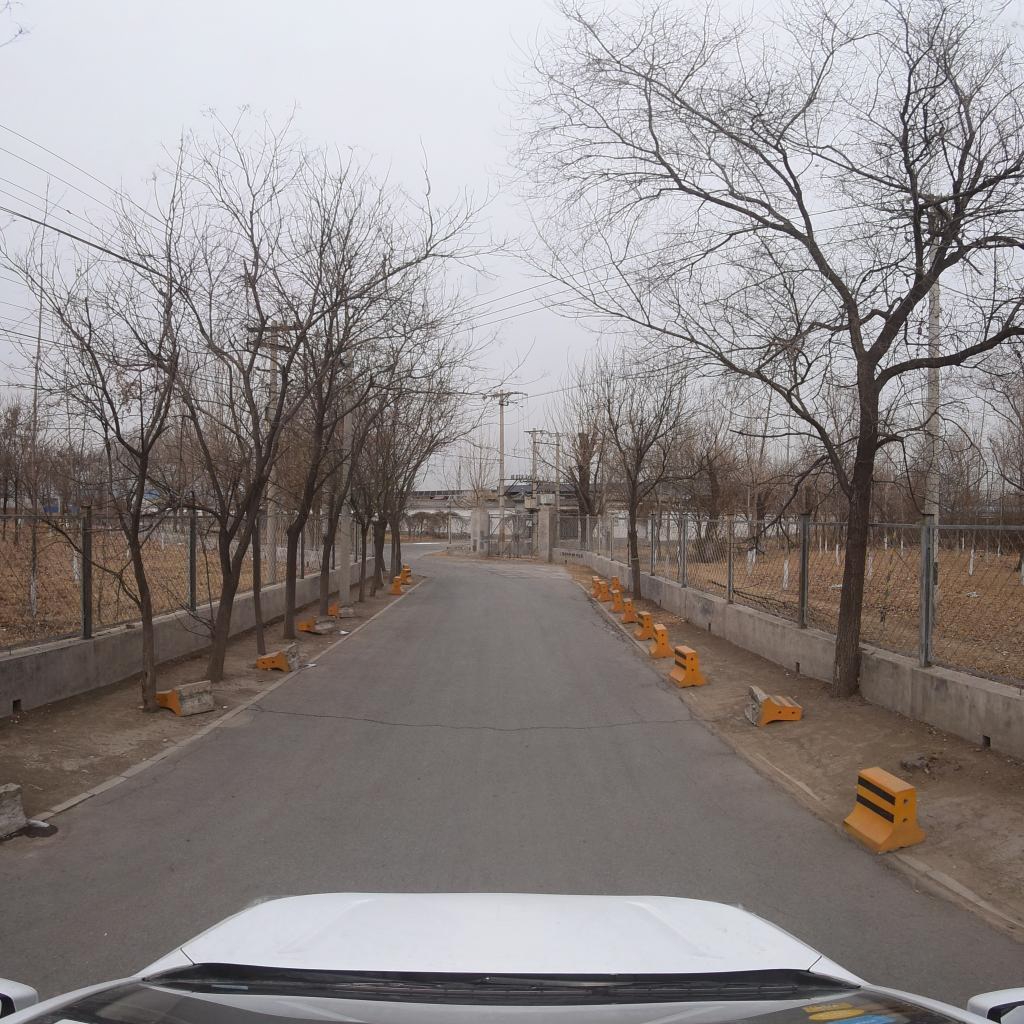
Region: Fengtai
Road damage annotations: longitudinal crack, transverse crack